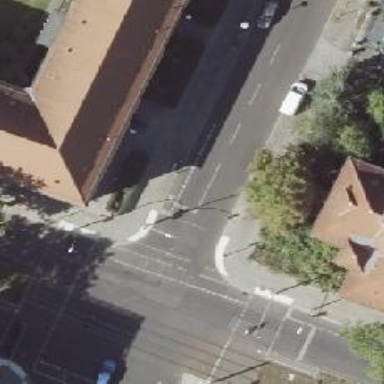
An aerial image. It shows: Road with traffic signals.